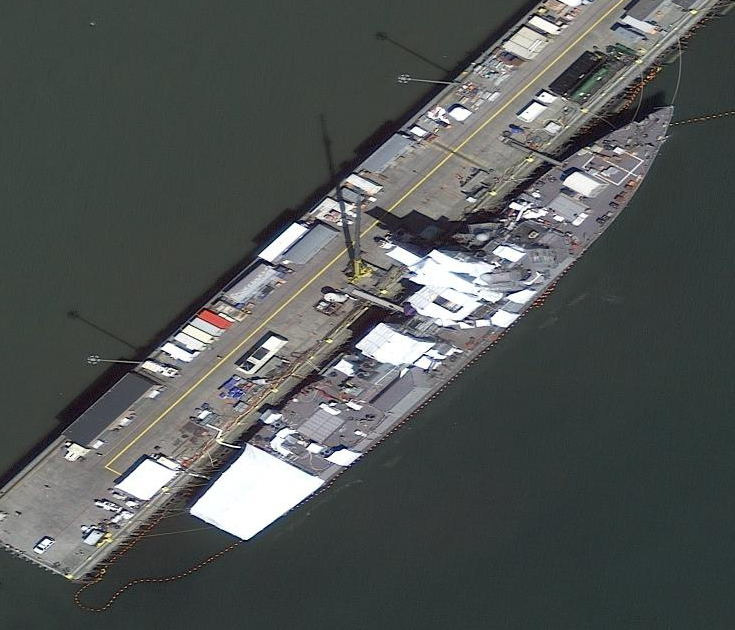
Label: Arleigh_Burke-class_destroyer